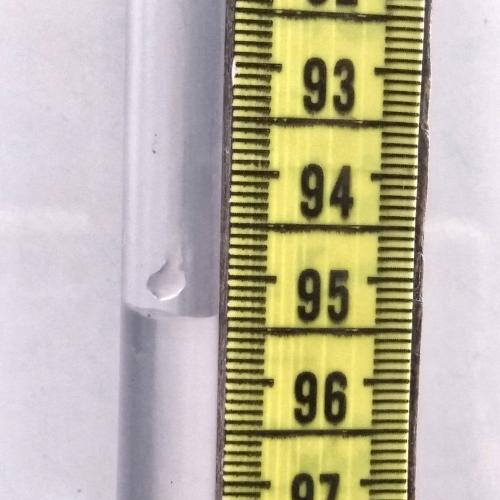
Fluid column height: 95.4 cm